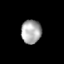
Tissue: skin
Cell type: Epithelial cells
Senescence score: 0.2521
Nuclear area (px): 466
Mean DAPI intensity: 170.444